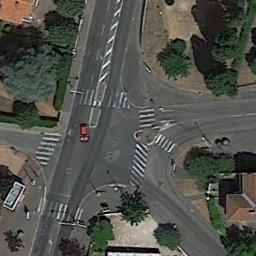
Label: intersection